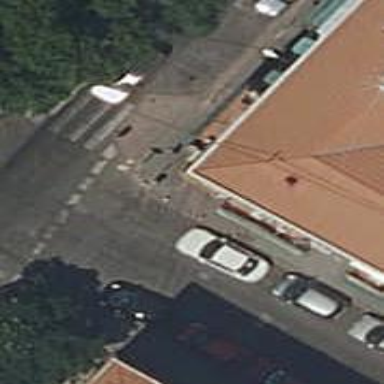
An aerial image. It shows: Supermarket.